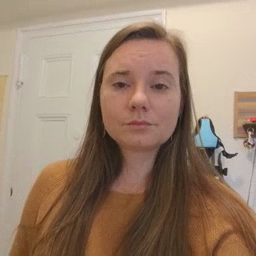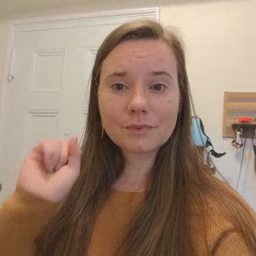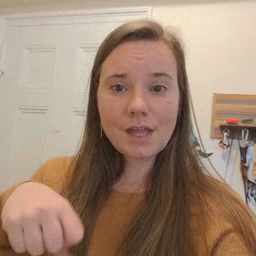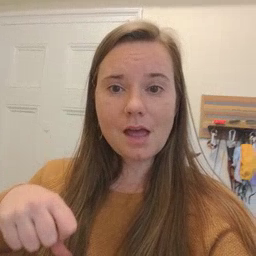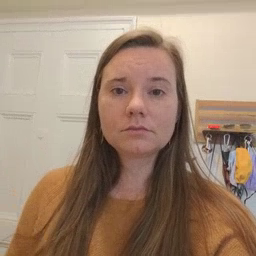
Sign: can